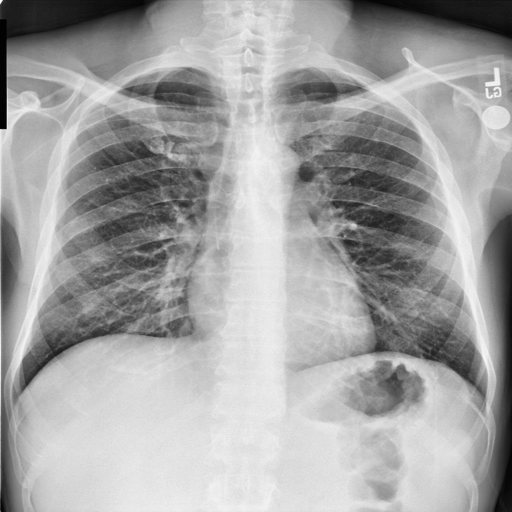
Finding: NORMAL